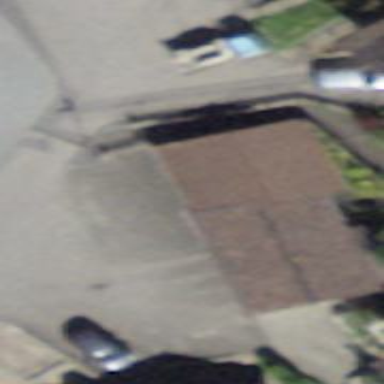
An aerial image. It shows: Garage building.